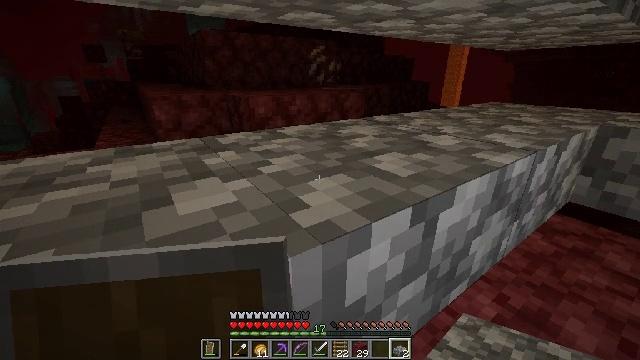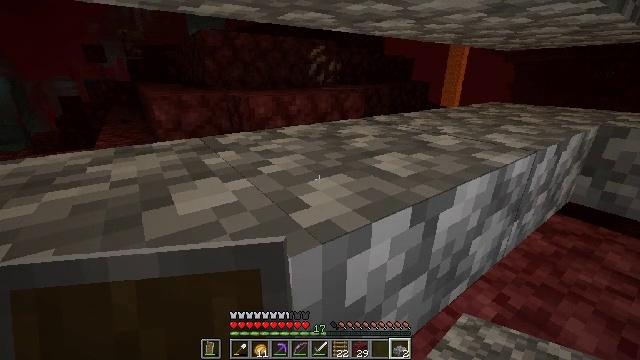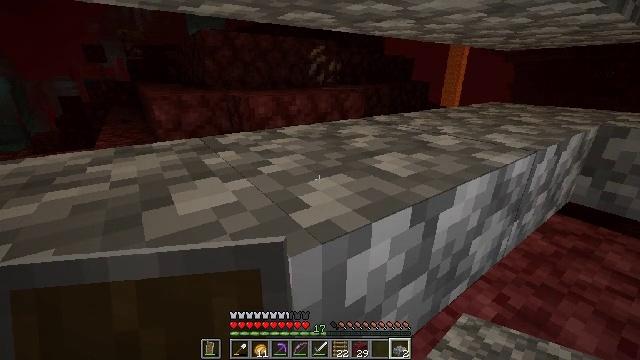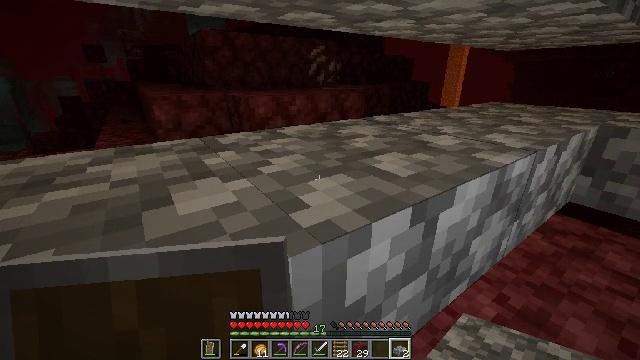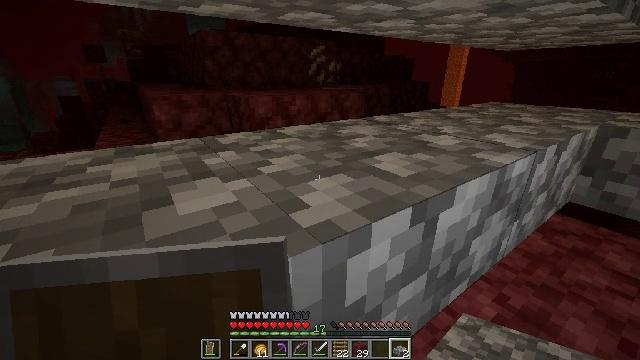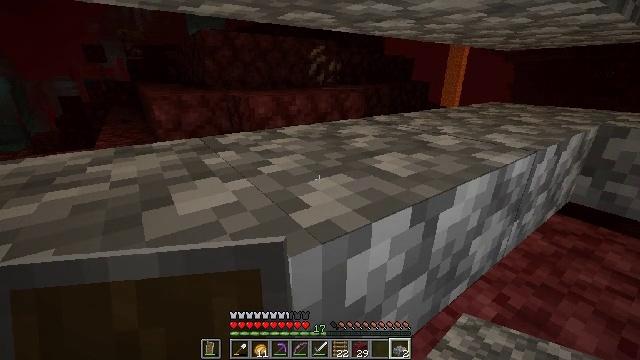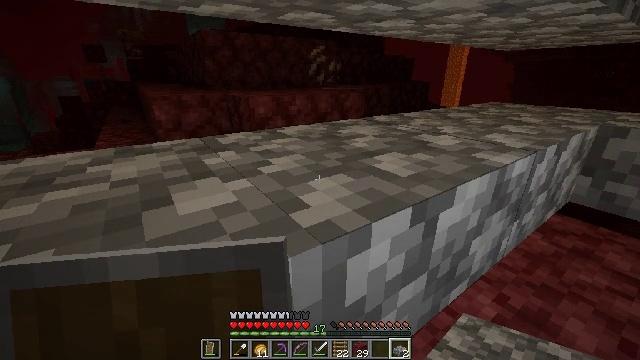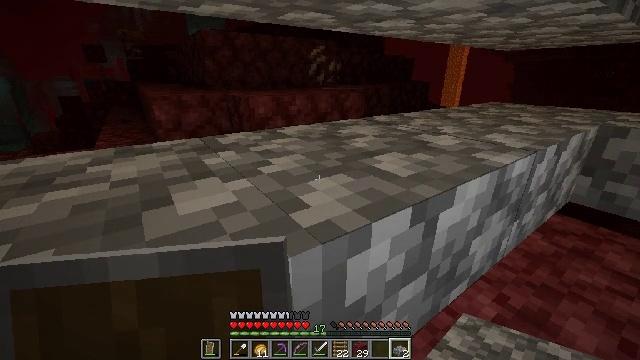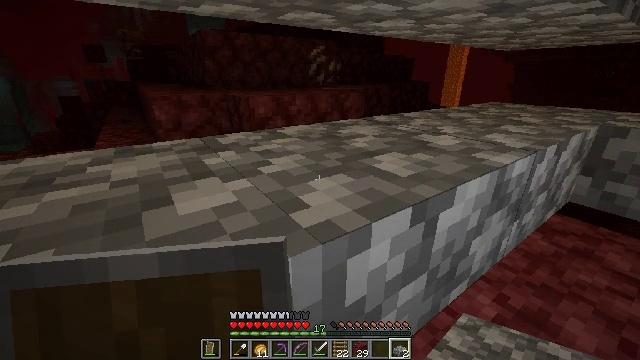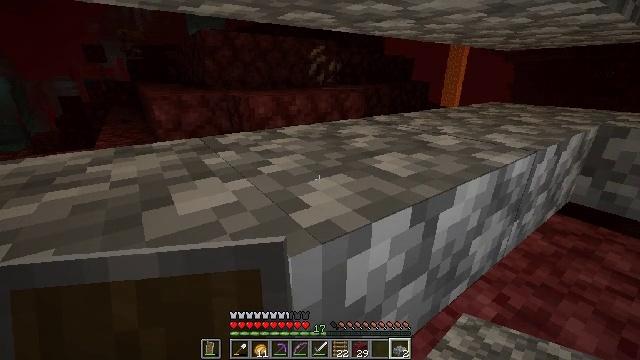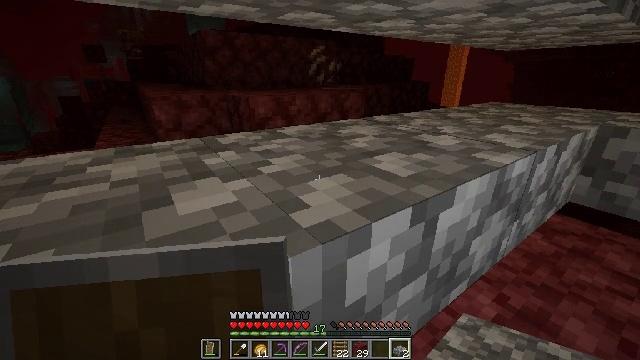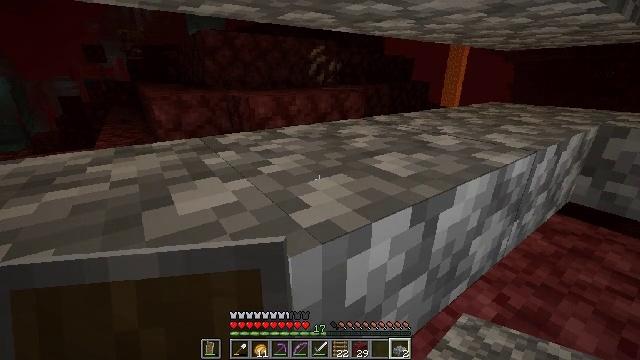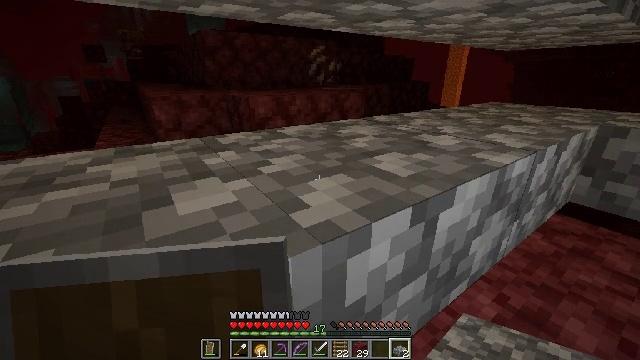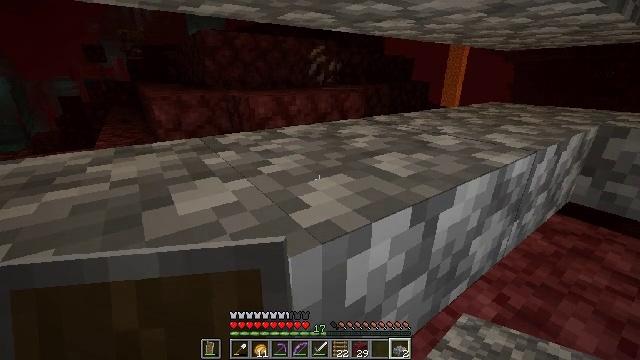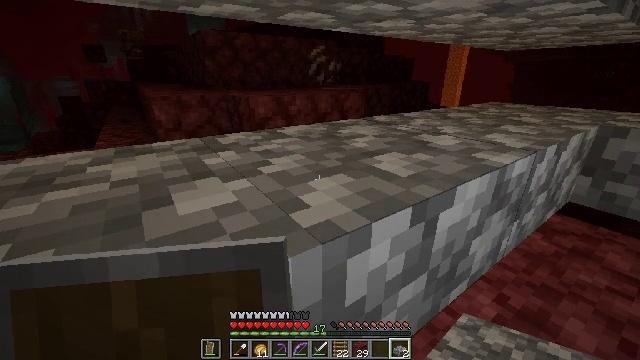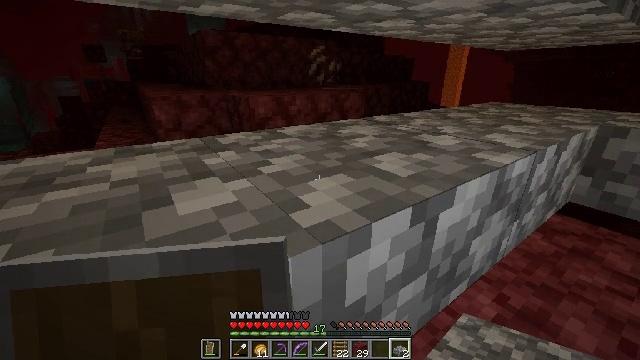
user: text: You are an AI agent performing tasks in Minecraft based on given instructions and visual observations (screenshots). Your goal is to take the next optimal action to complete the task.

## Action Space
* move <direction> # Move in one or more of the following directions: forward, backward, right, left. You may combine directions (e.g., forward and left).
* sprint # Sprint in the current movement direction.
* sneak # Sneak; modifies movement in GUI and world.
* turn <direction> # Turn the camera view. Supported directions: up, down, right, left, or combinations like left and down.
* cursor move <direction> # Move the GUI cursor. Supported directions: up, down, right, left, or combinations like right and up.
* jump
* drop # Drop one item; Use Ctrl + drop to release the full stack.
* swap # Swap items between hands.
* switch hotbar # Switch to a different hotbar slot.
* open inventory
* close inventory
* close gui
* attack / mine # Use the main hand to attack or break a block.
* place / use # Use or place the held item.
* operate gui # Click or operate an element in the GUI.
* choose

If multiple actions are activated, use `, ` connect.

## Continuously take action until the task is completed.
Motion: motion action
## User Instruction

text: Remove the cobblestone slab with a tool.
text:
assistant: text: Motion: sneak
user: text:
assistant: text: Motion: sneak
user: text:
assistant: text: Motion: sneak
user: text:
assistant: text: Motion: sneak
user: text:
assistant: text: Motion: sneak
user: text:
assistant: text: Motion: sneak
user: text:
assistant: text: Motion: sneak
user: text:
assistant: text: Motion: sneak
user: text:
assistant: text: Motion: sneak
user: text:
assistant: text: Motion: sneak
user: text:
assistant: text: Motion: sneak
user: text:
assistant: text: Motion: sneak
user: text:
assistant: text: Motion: sneak
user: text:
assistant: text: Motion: sneak
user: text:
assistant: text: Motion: sneak
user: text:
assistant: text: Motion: sneak
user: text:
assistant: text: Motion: sneak
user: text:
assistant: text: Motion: sneak
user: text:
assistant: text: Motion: sneak
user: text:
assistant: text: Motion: sneak
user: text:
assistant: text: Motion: sneak
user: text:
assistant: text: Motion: sneak
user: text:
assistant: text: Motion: sneak
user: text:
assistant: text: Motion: sneak
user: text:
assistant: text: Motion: sneak
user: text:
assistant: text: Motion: sneak
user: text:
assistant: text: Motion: sneak
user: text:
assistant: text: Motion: sneak
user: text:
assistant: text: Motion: sneak
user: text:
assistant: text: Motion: sneak